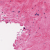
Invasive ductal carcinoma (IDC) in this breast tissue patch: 0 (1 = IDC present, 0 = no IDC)